Question: I'm having problems with creating nested panels with 'BoxLayout'. I have a container with the layout set to 'BoxLayout' ('PAGE_AXIS'), and in this container I want to generate panels ('postedPanel') also with 'BoxLayout' ('PAGE_AXIS'). And inside this panel, I have two panels with 'PAGE_AXIS' and one with 'LINE_AXIS'.
That panel with 'LINE_AXIS' ('postActions' panel) seems to mess up the width and alignment of the panels with 'PAGE_AXIS'. When I set the axis of 'postActions' to 'PAGE_AXIS', the other panels are stretched to the full width of the container, but when it's 'LINE_AXIS', the other panels are compressed to half the width of the container. Any ideas how this can be fixed?
Here's the code:
'''
public void generateFeed(JPanel container) {
JPanel postedPanel = new JPanel();
postedPanel.setBackground(Color.WHITE);
postedPanel.setLayout(new BoxLayout(postedPanel, BoxLayout.PAGE_AXIS));
// sample post
JPanel postContent = new JPanel();
postContent.setLayout(new BoxLayout(postContent, BoxLayout.PAGE_AXIS));
postContent.setBackground(Color.WHITE);
JLabel usernameLabel = new JLabel("Name");
postContent.add(usernameLabel);
JLabel dateLabel = new JLabel("Date posted");
postContent.add(dateLabel);
JLabel status = new JLabel("<html>Content Content Content ContentContent</html>");
postContent.add(status);
postedPanel.add(postContent);
// like, comment panel
JPanel postActions = new JPanel();
postActions.setLayout(new BoxLayout(postActions, BoxLayout.LINE_AXIS));
postActions.setBackground(Color.WHITE);
JButton likeButton = new JButton("Like");
postActions.add(likeButton);
JLabel likesLabel = new JLabel("0 Likes");
postActions.add(likesLabel);
JButton commentButton = new JButton("Comment");
postActions.add(commentButton);
JLabel commentsLabel = new JLabel("0 Comments");
postActions.add(commentsLabel);
postedPanel.add(postActions);
// sample comment
JPanel addCommentPanel = new JPanel();
addCommentPanel.setLayout(new BoxLayout(addCommentPanel, BoxLayout.PAGE_AXIS));
addCommentPanel.setBackground(new Color(246,247,248));
JLabel commentUser = new JLabel("Name");
addCommentPanel.add(commentUser);
JLabel commentText = new JLabel("<html>Comment Comment Comment Comment Comment Comment </html>");
addCommentPanel.add(commentText);
JLabel commentDateLabel = new JLabel("Date");
addCommentPanel.add(commentDateLabel);
postedPanel.add(addCommentPanel);
container.add(postedPanel);
pack();
}
'''
And an image showing the result:

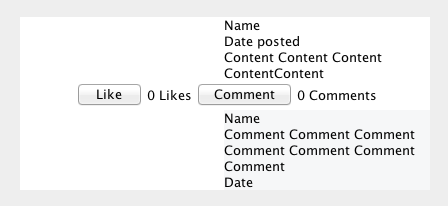
Answer: Read the section from the Swing tutorial on <URL>.
I believe you need to make sure that all you components use the same 'setAlignmentX(...)' values. I think by default a panel will use 0.5f and other components will use 0.0f.